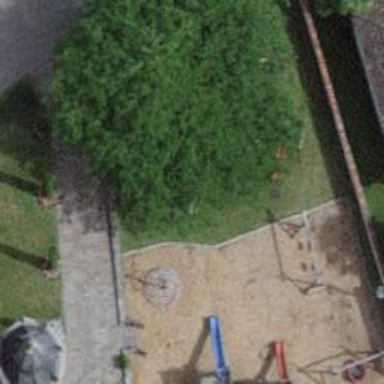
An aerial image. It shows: Playground area for leisure activities on the land.